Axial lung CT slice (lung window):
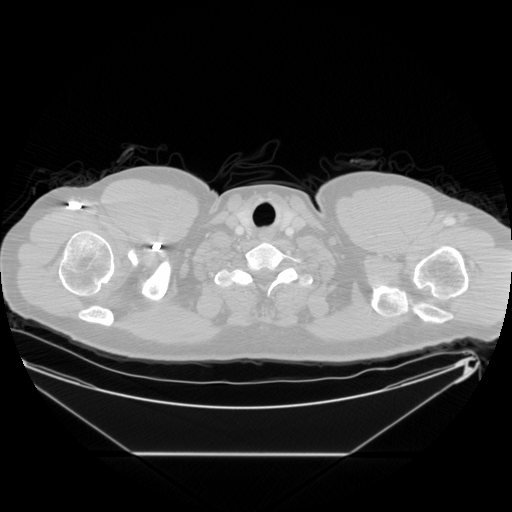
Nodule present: no